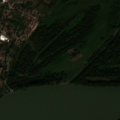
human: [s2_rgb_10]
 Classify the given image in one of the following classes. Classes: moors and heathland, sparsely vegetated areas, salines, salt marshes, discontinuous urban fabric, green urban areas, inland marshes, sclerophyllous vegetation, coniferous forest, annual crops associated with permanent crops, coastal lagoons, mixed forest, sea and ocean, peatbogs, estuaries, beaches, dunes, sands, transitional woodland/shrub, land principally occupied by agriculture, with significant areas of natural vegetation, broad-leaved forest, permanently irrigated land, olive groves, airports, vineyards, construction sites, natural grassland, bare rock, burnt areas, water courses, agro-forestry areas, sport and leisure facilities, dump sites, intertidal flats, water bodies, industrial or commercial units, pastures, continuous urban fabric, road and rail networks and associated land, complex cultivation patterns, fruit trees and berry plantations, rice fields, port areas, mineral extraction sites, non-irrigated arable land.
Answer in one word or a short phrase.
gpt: discontinuous urban fabric, inland marshes, water courses